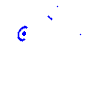
Particle: kaon